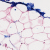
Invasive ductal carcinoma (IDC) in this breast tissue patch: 0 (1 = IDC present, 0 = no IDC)